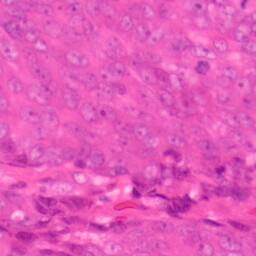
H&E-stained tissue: Colon